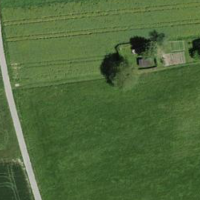
EUNIS habitat code: 25
Species observed at this site:
Medicago sativa